A time-domain vibration trace from a rotating-machine test bench is shown. Based on the visible evidence, which rotor condition applies: normal, misalignment, unbalance, looseness?
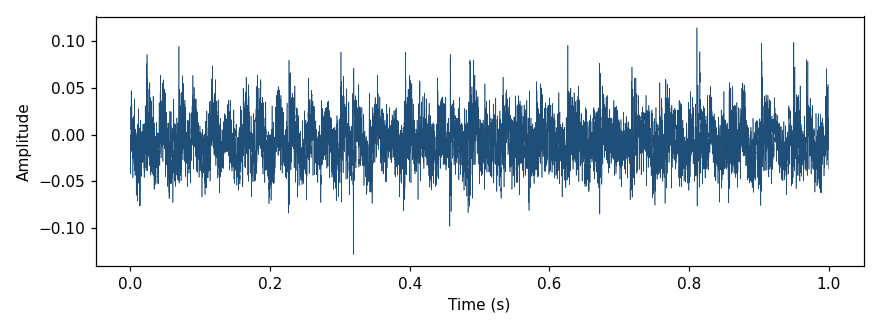
Answer: looseness